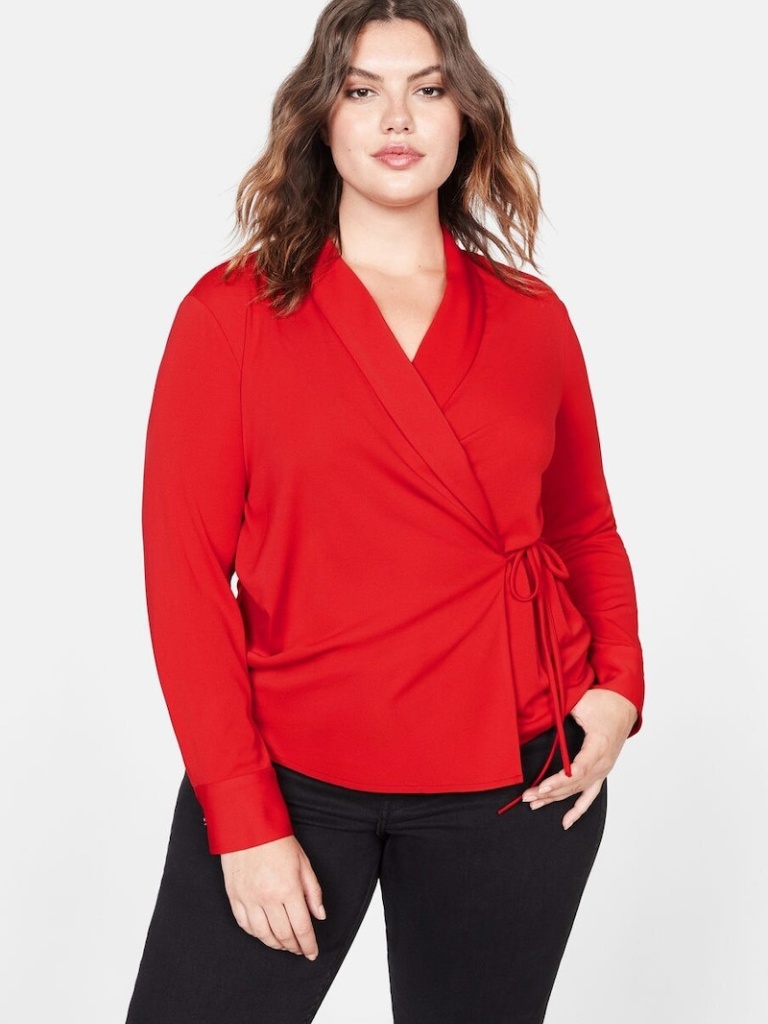
crepe relaxed a long-sleeved with the sleeves down hip length Untucked v-neck blouse